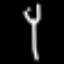
Label: fork